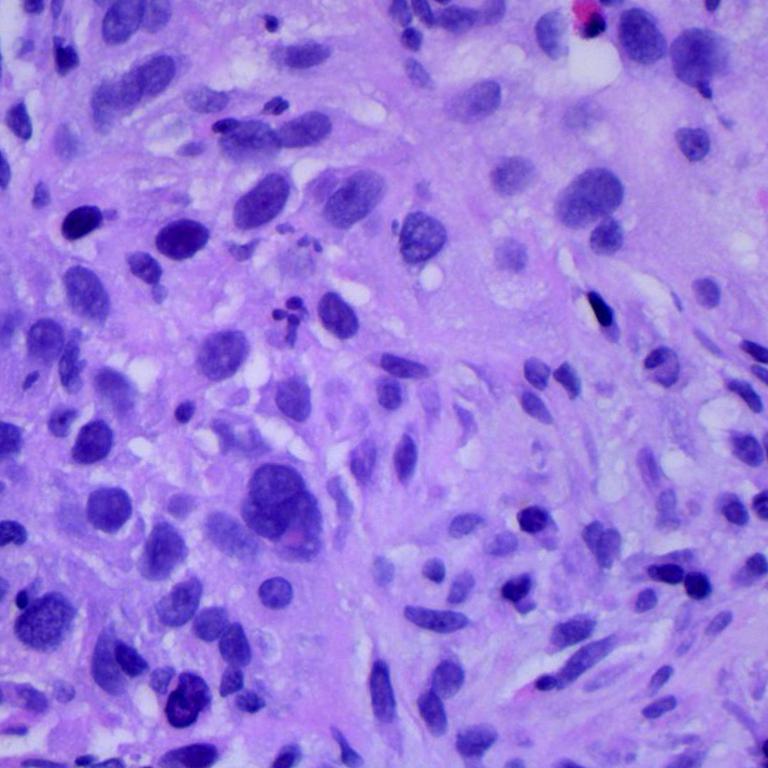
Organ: lung
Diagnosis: squamous carcinomas